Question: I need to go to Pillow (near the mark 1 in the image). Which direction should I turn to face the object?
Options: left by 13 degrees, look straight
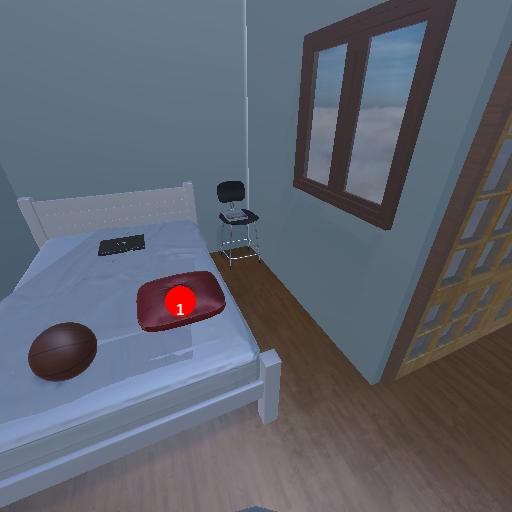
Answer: left by 13 degrees